Interaction volume radius: 5 \u00c5
Interaction volume height: 35 \u00c5
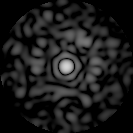
Disorder parameter: 0.8084